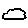
Label: cloud